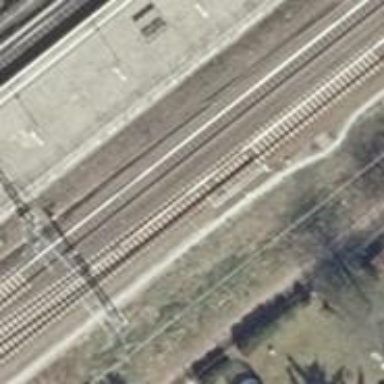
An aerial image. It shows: Railway track with contact lines for electrification.